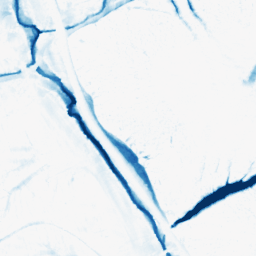
Category: morphological
Decomposition family: morphological_ellipse
Decomposition parameters: operation: closing
width: 20
height: 20
Upsampling method: cubic_mitchell
Upsampling parameters: scale: 2
Upsampling scale: 2